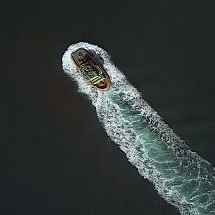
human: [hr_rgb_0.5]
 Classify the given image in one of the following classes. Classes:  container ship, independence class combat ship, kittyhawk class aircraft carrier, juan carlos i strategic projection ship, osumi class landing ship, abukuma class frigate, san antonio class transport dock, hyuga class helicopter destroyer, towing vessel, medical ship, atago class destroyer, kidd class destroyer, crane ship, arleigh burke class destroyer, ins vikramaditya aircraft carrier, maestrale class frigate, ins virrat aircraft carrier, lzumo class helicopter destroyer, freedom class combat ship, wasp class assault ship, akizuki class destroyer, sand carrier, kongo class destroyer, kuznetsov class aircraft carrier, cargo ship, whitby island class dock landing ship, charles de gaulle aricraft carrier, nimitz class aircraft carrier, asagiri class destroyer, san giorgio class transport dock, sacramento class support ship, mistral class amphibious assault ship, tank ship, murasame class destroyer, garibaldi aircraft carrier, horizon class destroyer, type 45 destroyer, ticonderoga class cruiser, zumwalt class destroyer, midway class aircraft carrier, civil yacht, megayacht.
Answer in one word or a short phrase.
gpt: Towing vessel